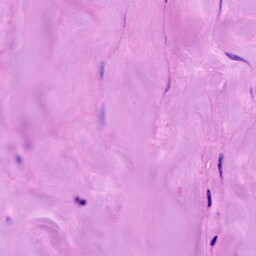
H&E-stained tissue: Breast